Question: I'd like to parse JSON formatted dataset from a web server(edit in Electron renderer.js file)

'''
refresh.addEventListener("click", function(){
const http = require('http');
http.get(
'http://teamparamount.cn:8080/Paramount/filesroot?username=test', (resp) =>{
let data = '';
// A chunk of data has been recieved.
resp.on('data', (chunk) =>{
data += chunk;
});
// The whole response has been received. Print out the result.
resp.on('end', () =>{
// console.log(JSON.parse(data).info);
// var obj = JSON.stringify(data);
var hhh = JSON.parse(data);
var xxx = JSON.parse(data).info;
// alert(typeof obj);
// console.log(hhh.length);
// console.log(obj);
console.log(data);
console.log(hhh.status);
console.log(hhh.info);
console.log(hhh.info[1].time);
console.log(hhh.info.length);
console.log(hhh.info[408]);
// console.log(obj.info[1]);
// console.log(obj.status);
// console.log(obj.status.length);
function getJsonLth(obj){
var index = 0;
for(var i=0;i<obj.length;i++){
if (obj[i] == ':') {
index++;
}
return index;
// alert(json1.abc[i].name);
}
};
console.log(getJsonLth(xxx));
});
}).on("error", (err) => {
console.log("Error: " + err.message);
});
});
'''
In the red circle part, the first output is JSON format dataset which server sent. The second output is the result after using . The third output is the result after using JSON.parse(data).info. And I think xxx is an array as it's showed in the third output.
However, what I wanna do is to get the size, time, type, url these value separately in each element in the array. But, as you can see, the output of is undefined. Also, I wanna get this array's length, and I just use and the result is 409 and I am confused about it. This result clarify it is a string not an array. And I'd like to get these value and the length of the array at the same time. What should I do? Many thanks.
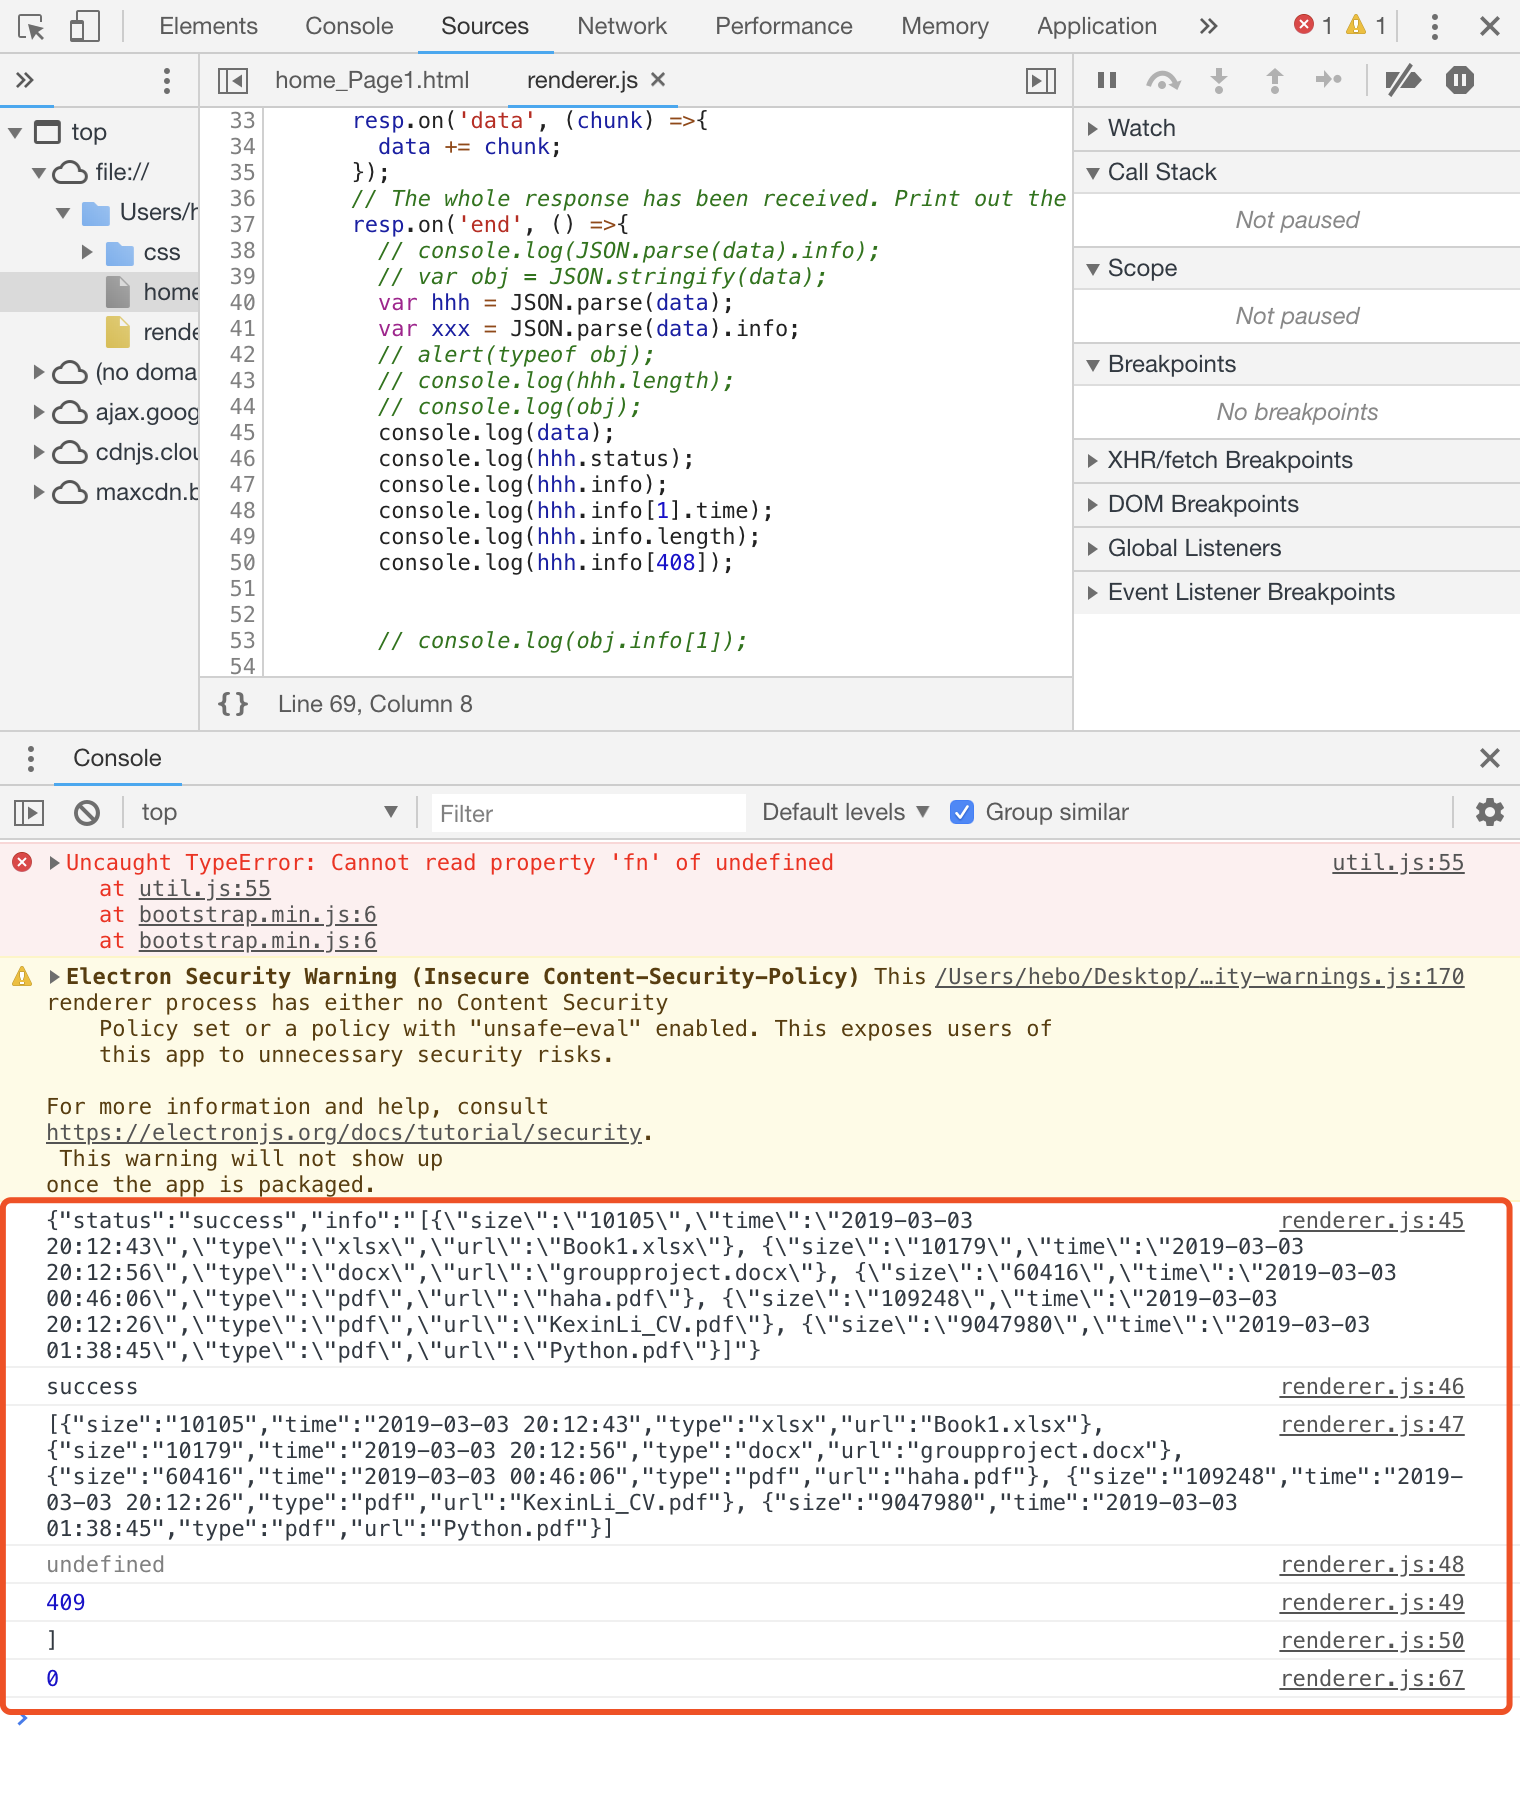
Answer: <URL> returns this:
'''
{"status":"success","info":"[{"size":"10105"...
'''
where 'info' property is a string, which has to be parsed separately. That's what you apparently trying to do in:
'''
var xxx = JSON.parse(data).info;
'''
But instead of 'JSON.parse(data).info' you should do: 'JSON.parse(data.info)'. Then you will receive your 'info' array into the 'xxx' variable.